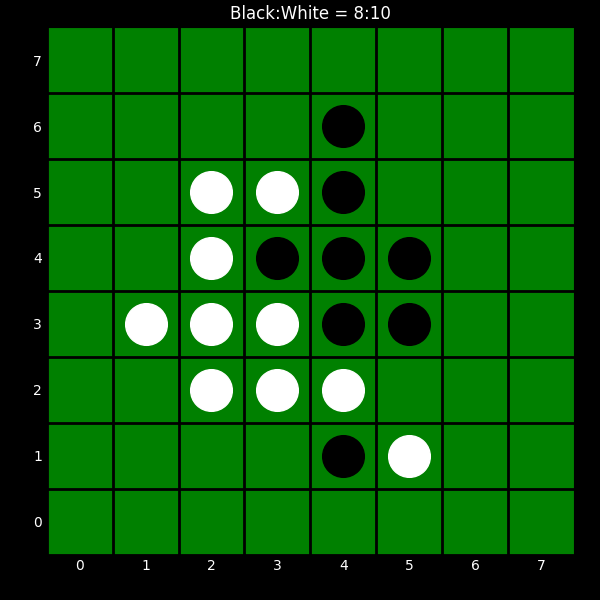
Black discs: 8
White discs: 10